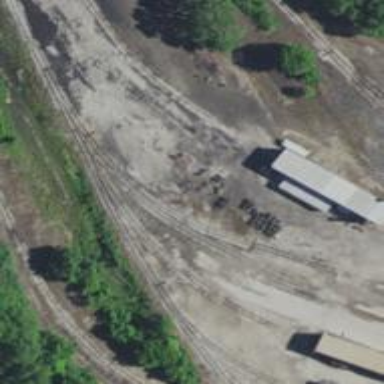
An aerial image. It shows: Railway spur service.